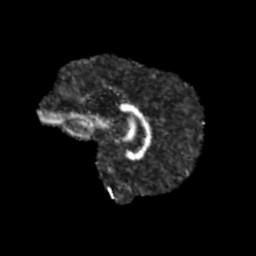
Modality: FA
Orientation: sagittal
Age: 11
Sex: male
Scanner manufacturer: siemens
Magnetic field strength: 3 T
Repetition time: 3.8 s
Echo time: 0.07 s